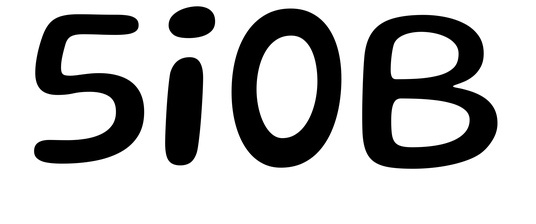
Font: Gluten_Regular